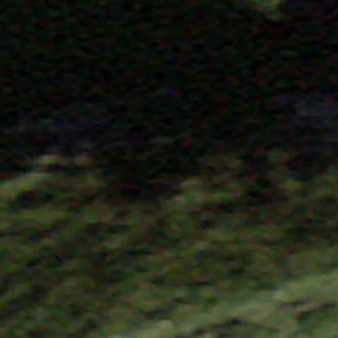
Label: other